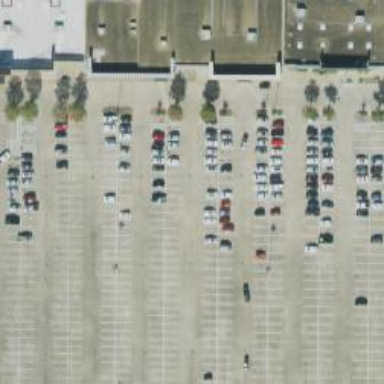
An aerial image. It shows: Parking space is available.